Interaction volume radius: 10 \u00c5
Interaction volume height: 20 \u00c5
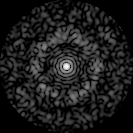
Disorder parameter: 0.8362